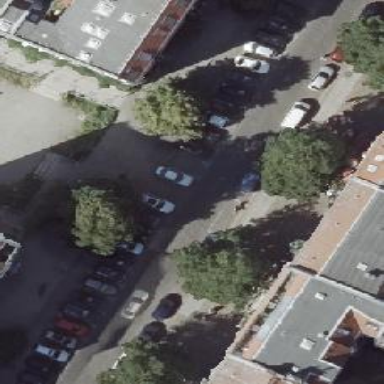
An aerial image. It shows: Residential road with separate sidewalks on both sides. Parking is parallel on the right side of the street and perpendicular on the left side.